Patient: sex F, age 52
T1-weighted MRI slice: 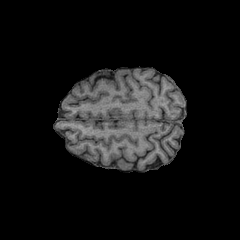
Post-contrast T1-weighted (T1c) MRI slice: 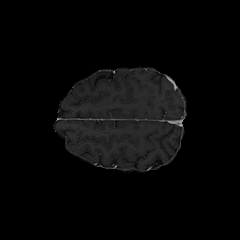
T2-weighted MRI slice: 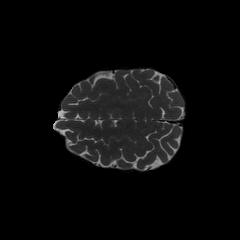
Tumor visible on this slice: no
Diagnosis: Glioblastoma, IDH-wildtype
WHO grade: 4